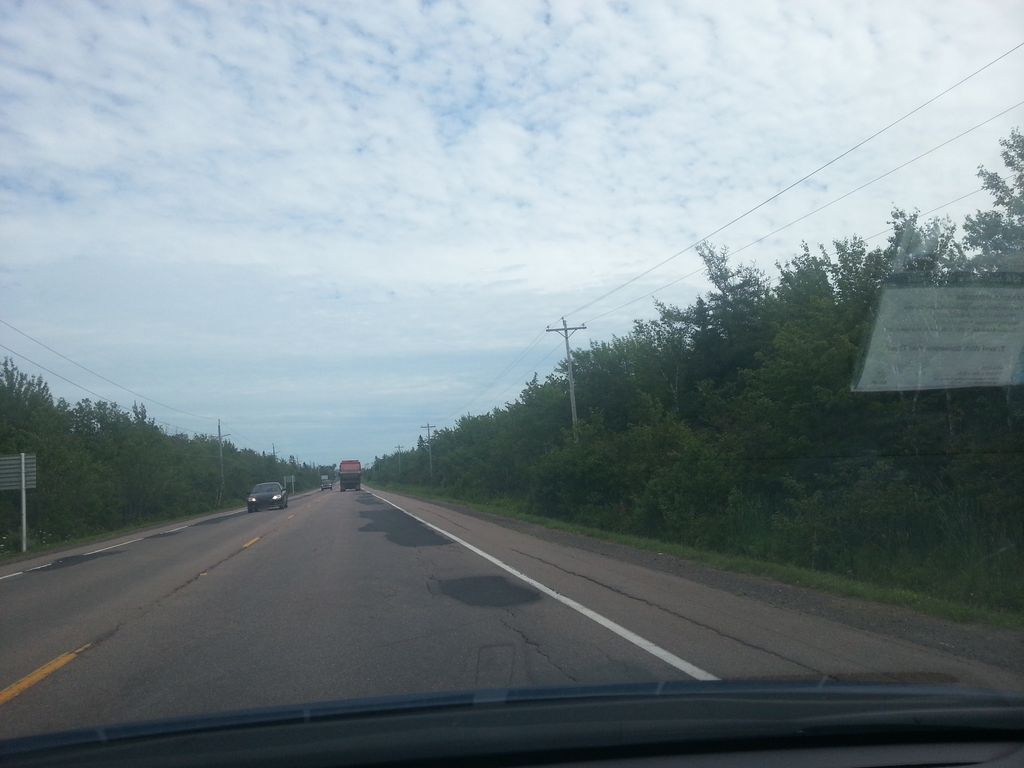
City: charlottetown